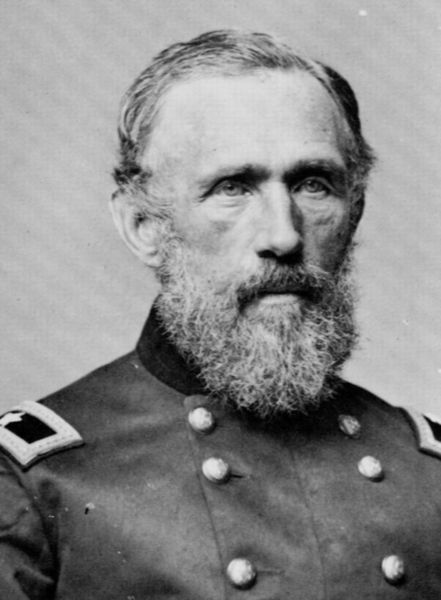
Titel: General George Gross Barnard
Künstler: Mathew B. Brady
Schlagwörter: blau, kämpfer, mann, schatten, weiß, frisur, grau, haar, hintergrund, licht, mund, nase, ohr, profil, schwarz, stirn, blick, alt, bart, jacke, augen, falten, kragen, mensch, vollbart, bildnis, herr, portrait, porträt, auge, haare, augenbrauen, brustbild, frontal, lippen, ohren, rechts, scheitel, schulter, schultern, wangen, alter mann, furchen, amerika, ausdruck, krieg, rt, ernst, seitenscheitel, brauen, büste, pupillen, mimik, wange, knöpfe, knopfleiste, foto, fotografie, photographie, stern, schwarzweiss, militär, uniform, soldat, epauletten, abzeichen, offizier, schulterklappen, armee, photo, halbprofil, portät, general, balu, usa, porträit, sechs, fotographie, schwar, schulterklappe, staaten, graue haare, castro, lichtbild, schulterstück, aufnäher, schulterstücke, litze, veteran, uniformjacke, ba, ca, colonell, cas, caster